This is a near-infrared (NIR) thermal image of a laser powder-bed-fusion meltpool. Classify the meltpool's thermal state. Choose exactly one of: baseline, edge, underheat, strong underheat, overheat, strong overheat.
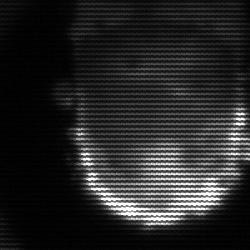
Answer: baseline